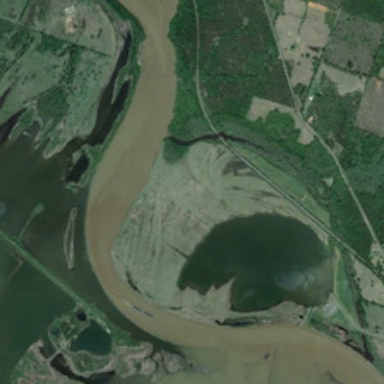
Many green plants are in two sides of a river .